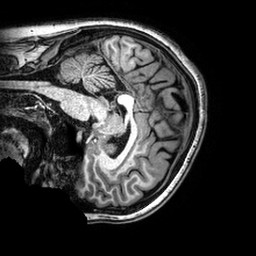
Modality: T1w
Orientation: sagittal
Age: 24
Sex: female